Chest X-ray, AP view. Patient: 65 years old, sex M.
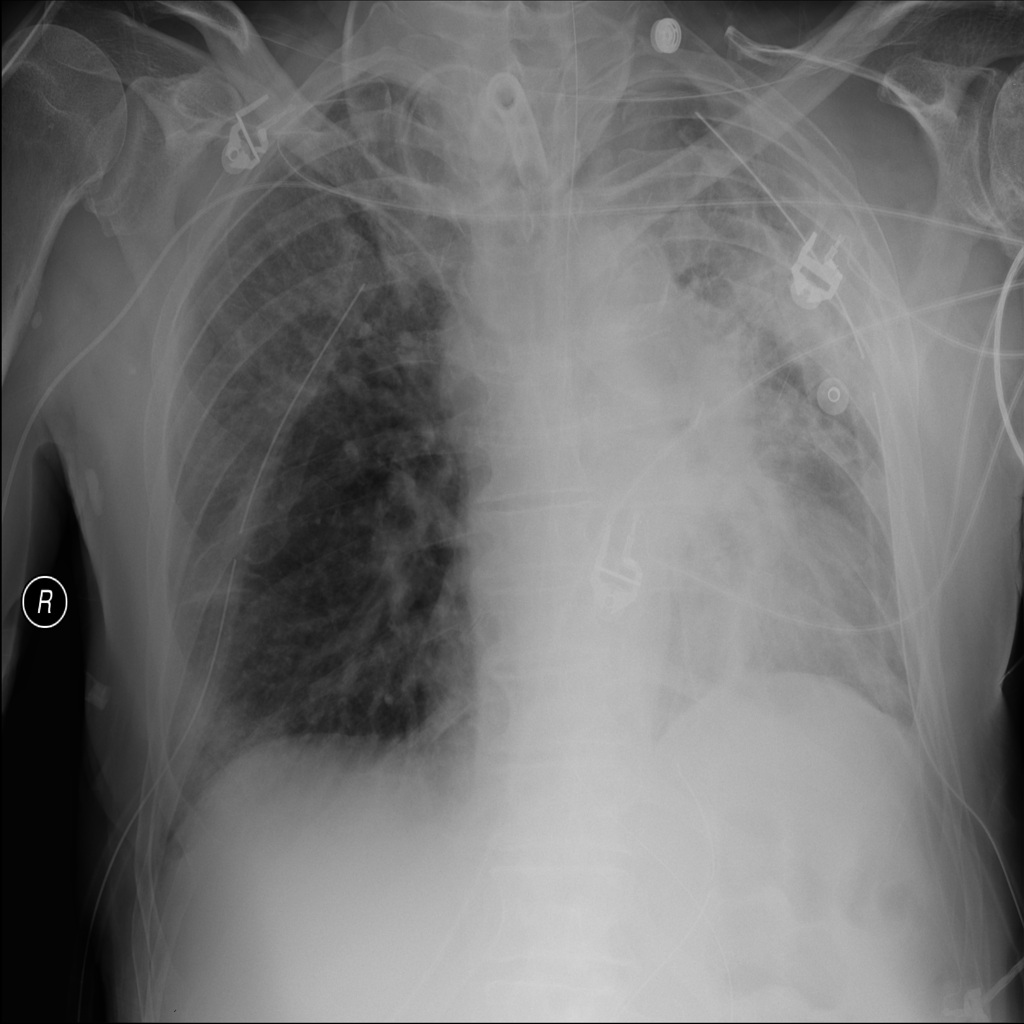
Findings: Infiltration